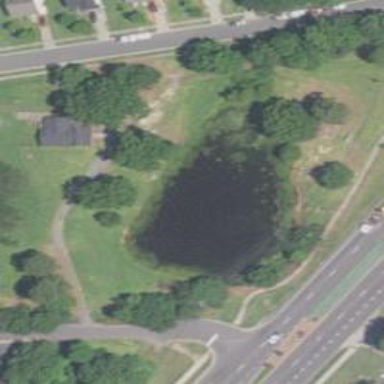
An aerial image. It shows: Pond with natural water.